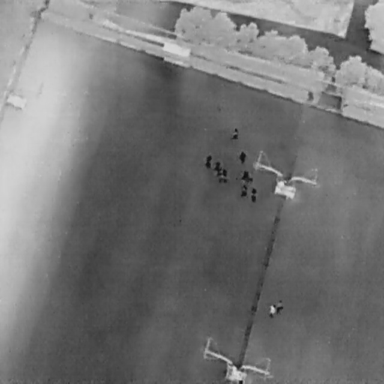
There are 11 People in the infrared image.